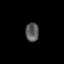
Tissue: skin
Cell type: Epithelial cells
Senescence score: 0.2783
Nuclear area (px): 247
Mean DAPI intensity: 88.984